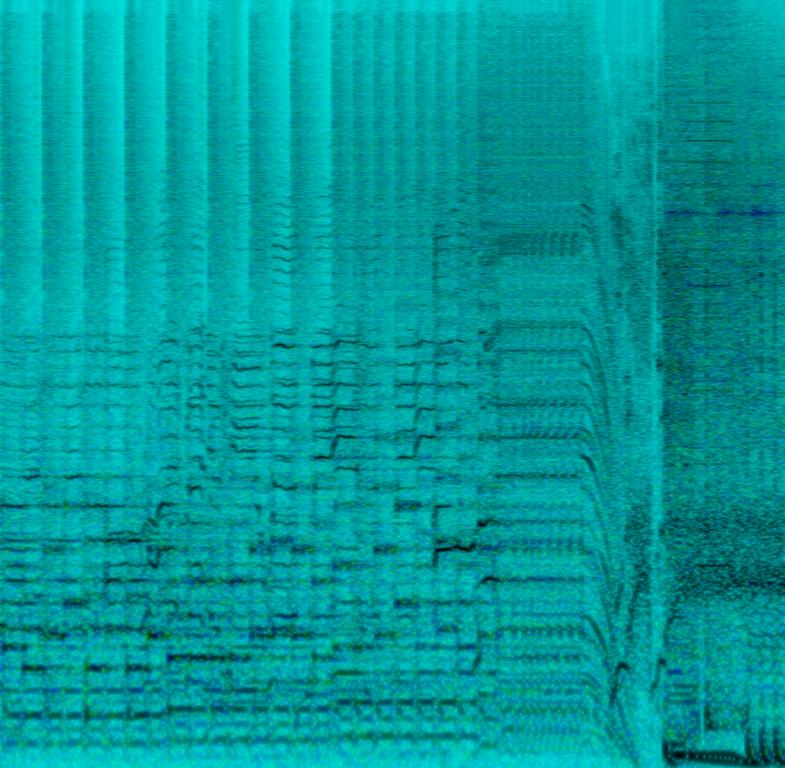
This song is a mixture of punk rock with acoustic drums with crash hits, e-guitar playing low notes along with the bassline, a male voice aggressively, loud screaming and digital higher pitched sample sounds   being panned to the left and right side of the speakers. This song may be playing at a live concert in an underground club.